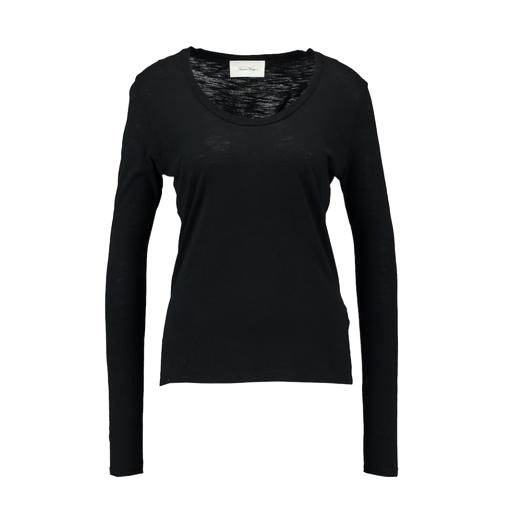
black slub jersey long sleeve, black women's long sleeve t-shirt, black long-sleeved jersey top, white background